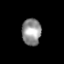
Tissue: prostate
Cell type: T cells
Senescence score: 0.7968
Nuclear area (px): 504
Mean DAPI intensity: 145.813